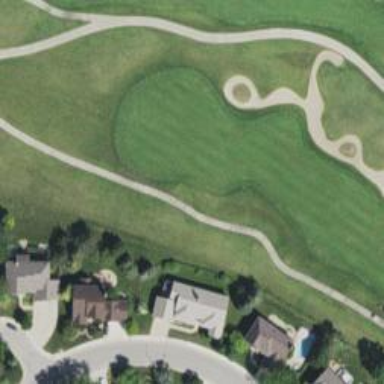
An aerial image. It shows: Sand bunker on golf course.